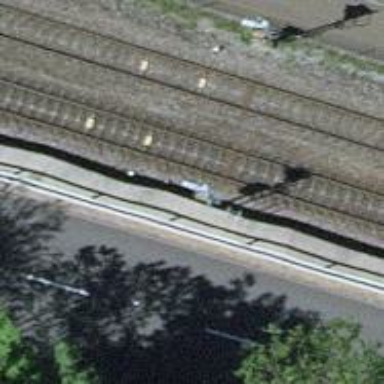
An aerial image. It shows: Railway signal.